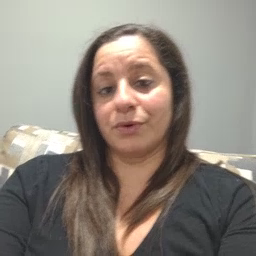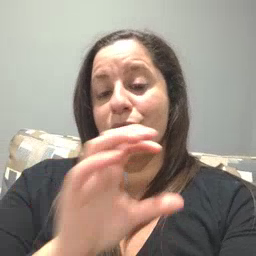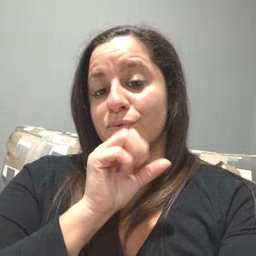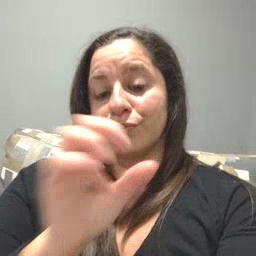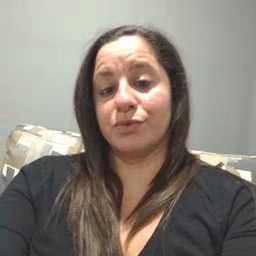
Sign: orange